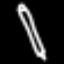
Label: pencil